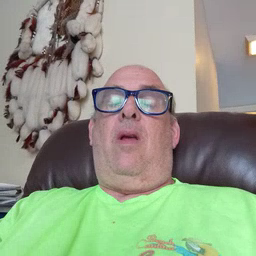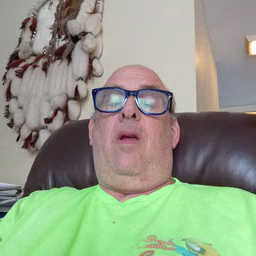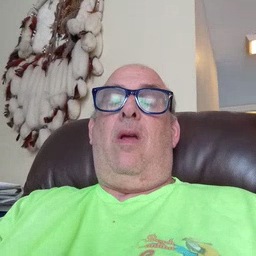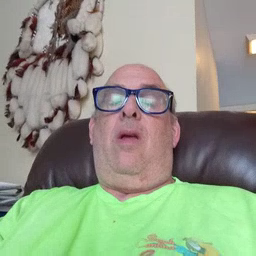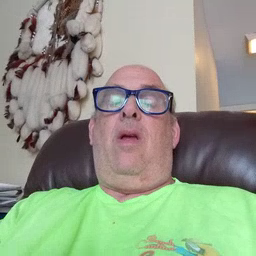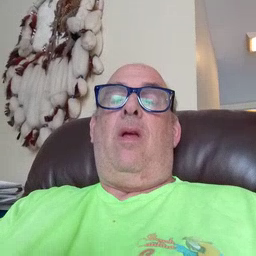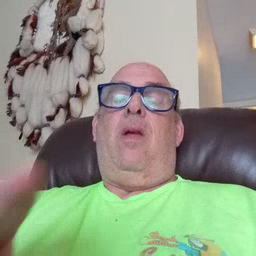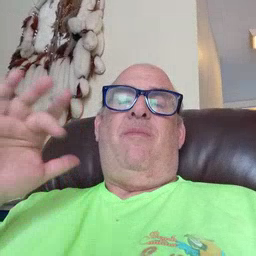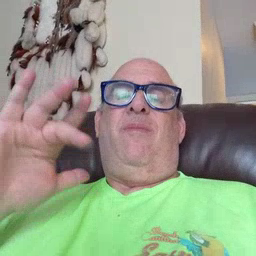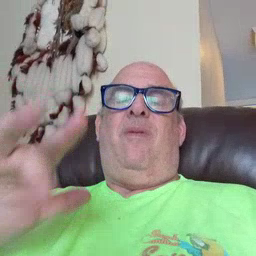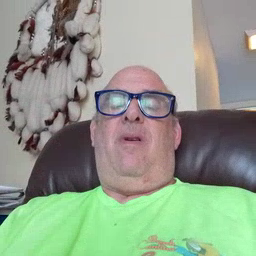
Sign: yucky